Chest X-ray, AP view. Patient: 22 years old, sex F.
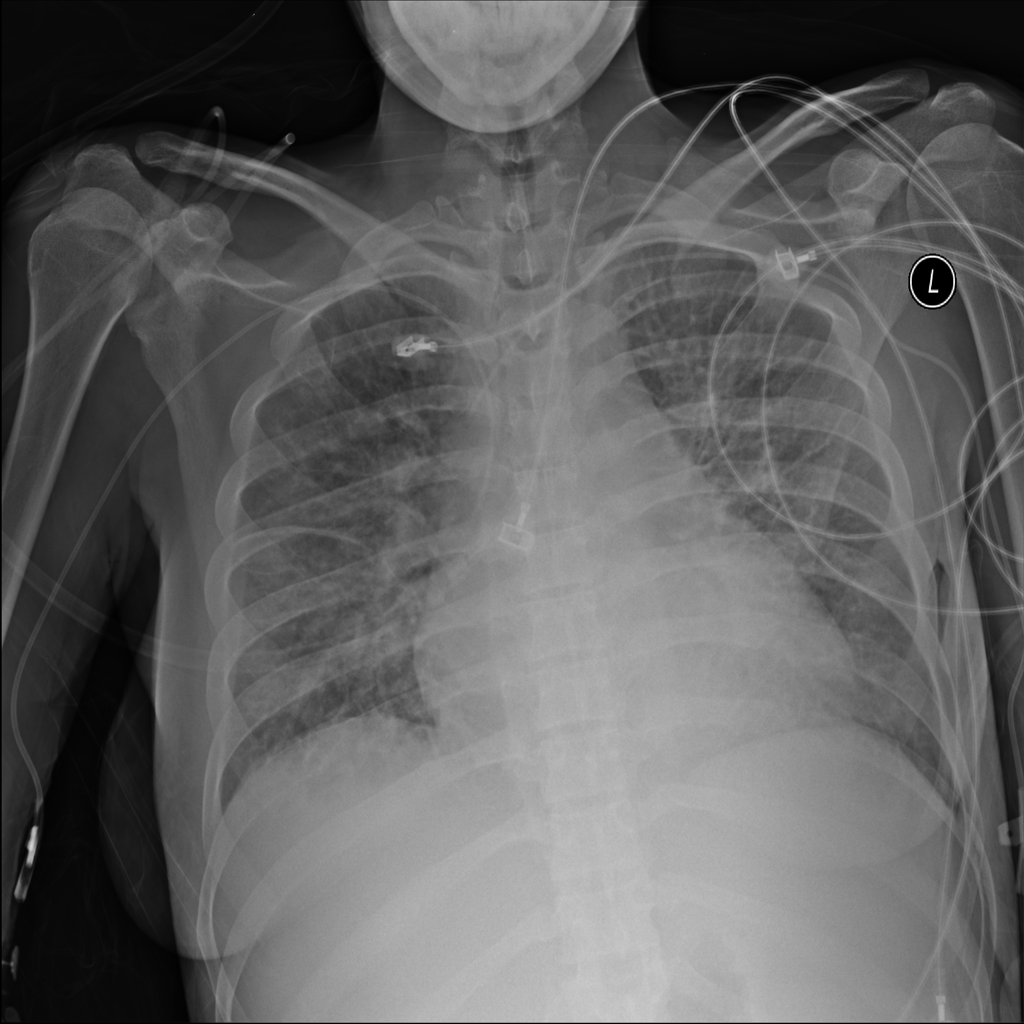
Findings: Infiltration, Nodule